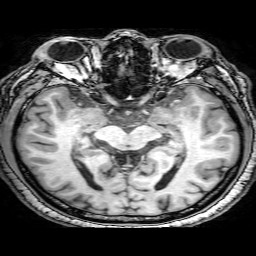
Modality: T1w
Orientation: coronal
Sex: male
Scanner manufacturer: philips
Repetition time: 0.008062 s
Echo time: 0.00369 s